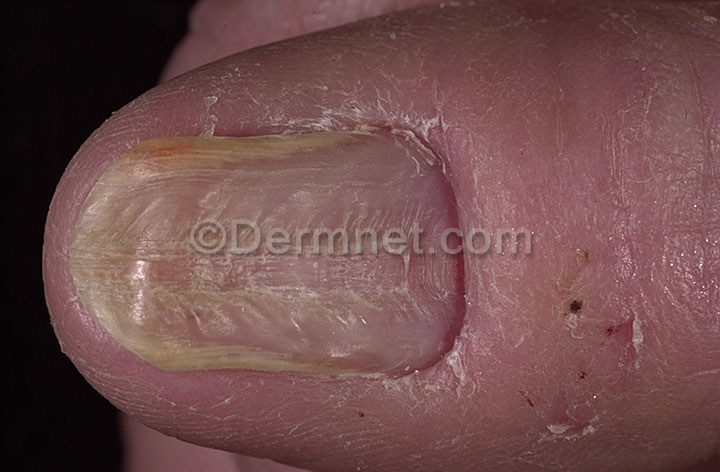
Disease: Nail Fungus and other Nail Disease